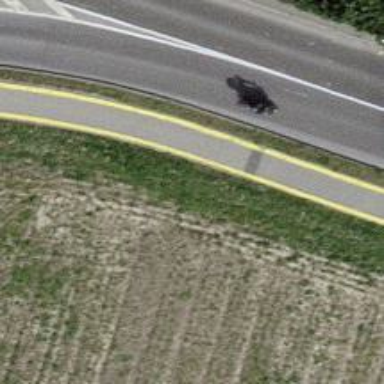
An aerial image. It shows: Asphalt sidewalk along cycleway.